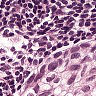
Metastatic tissue present: yes